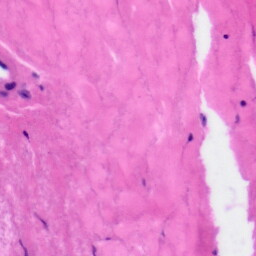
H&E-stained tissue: Tonsil